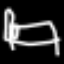
Label: bed